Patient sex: M
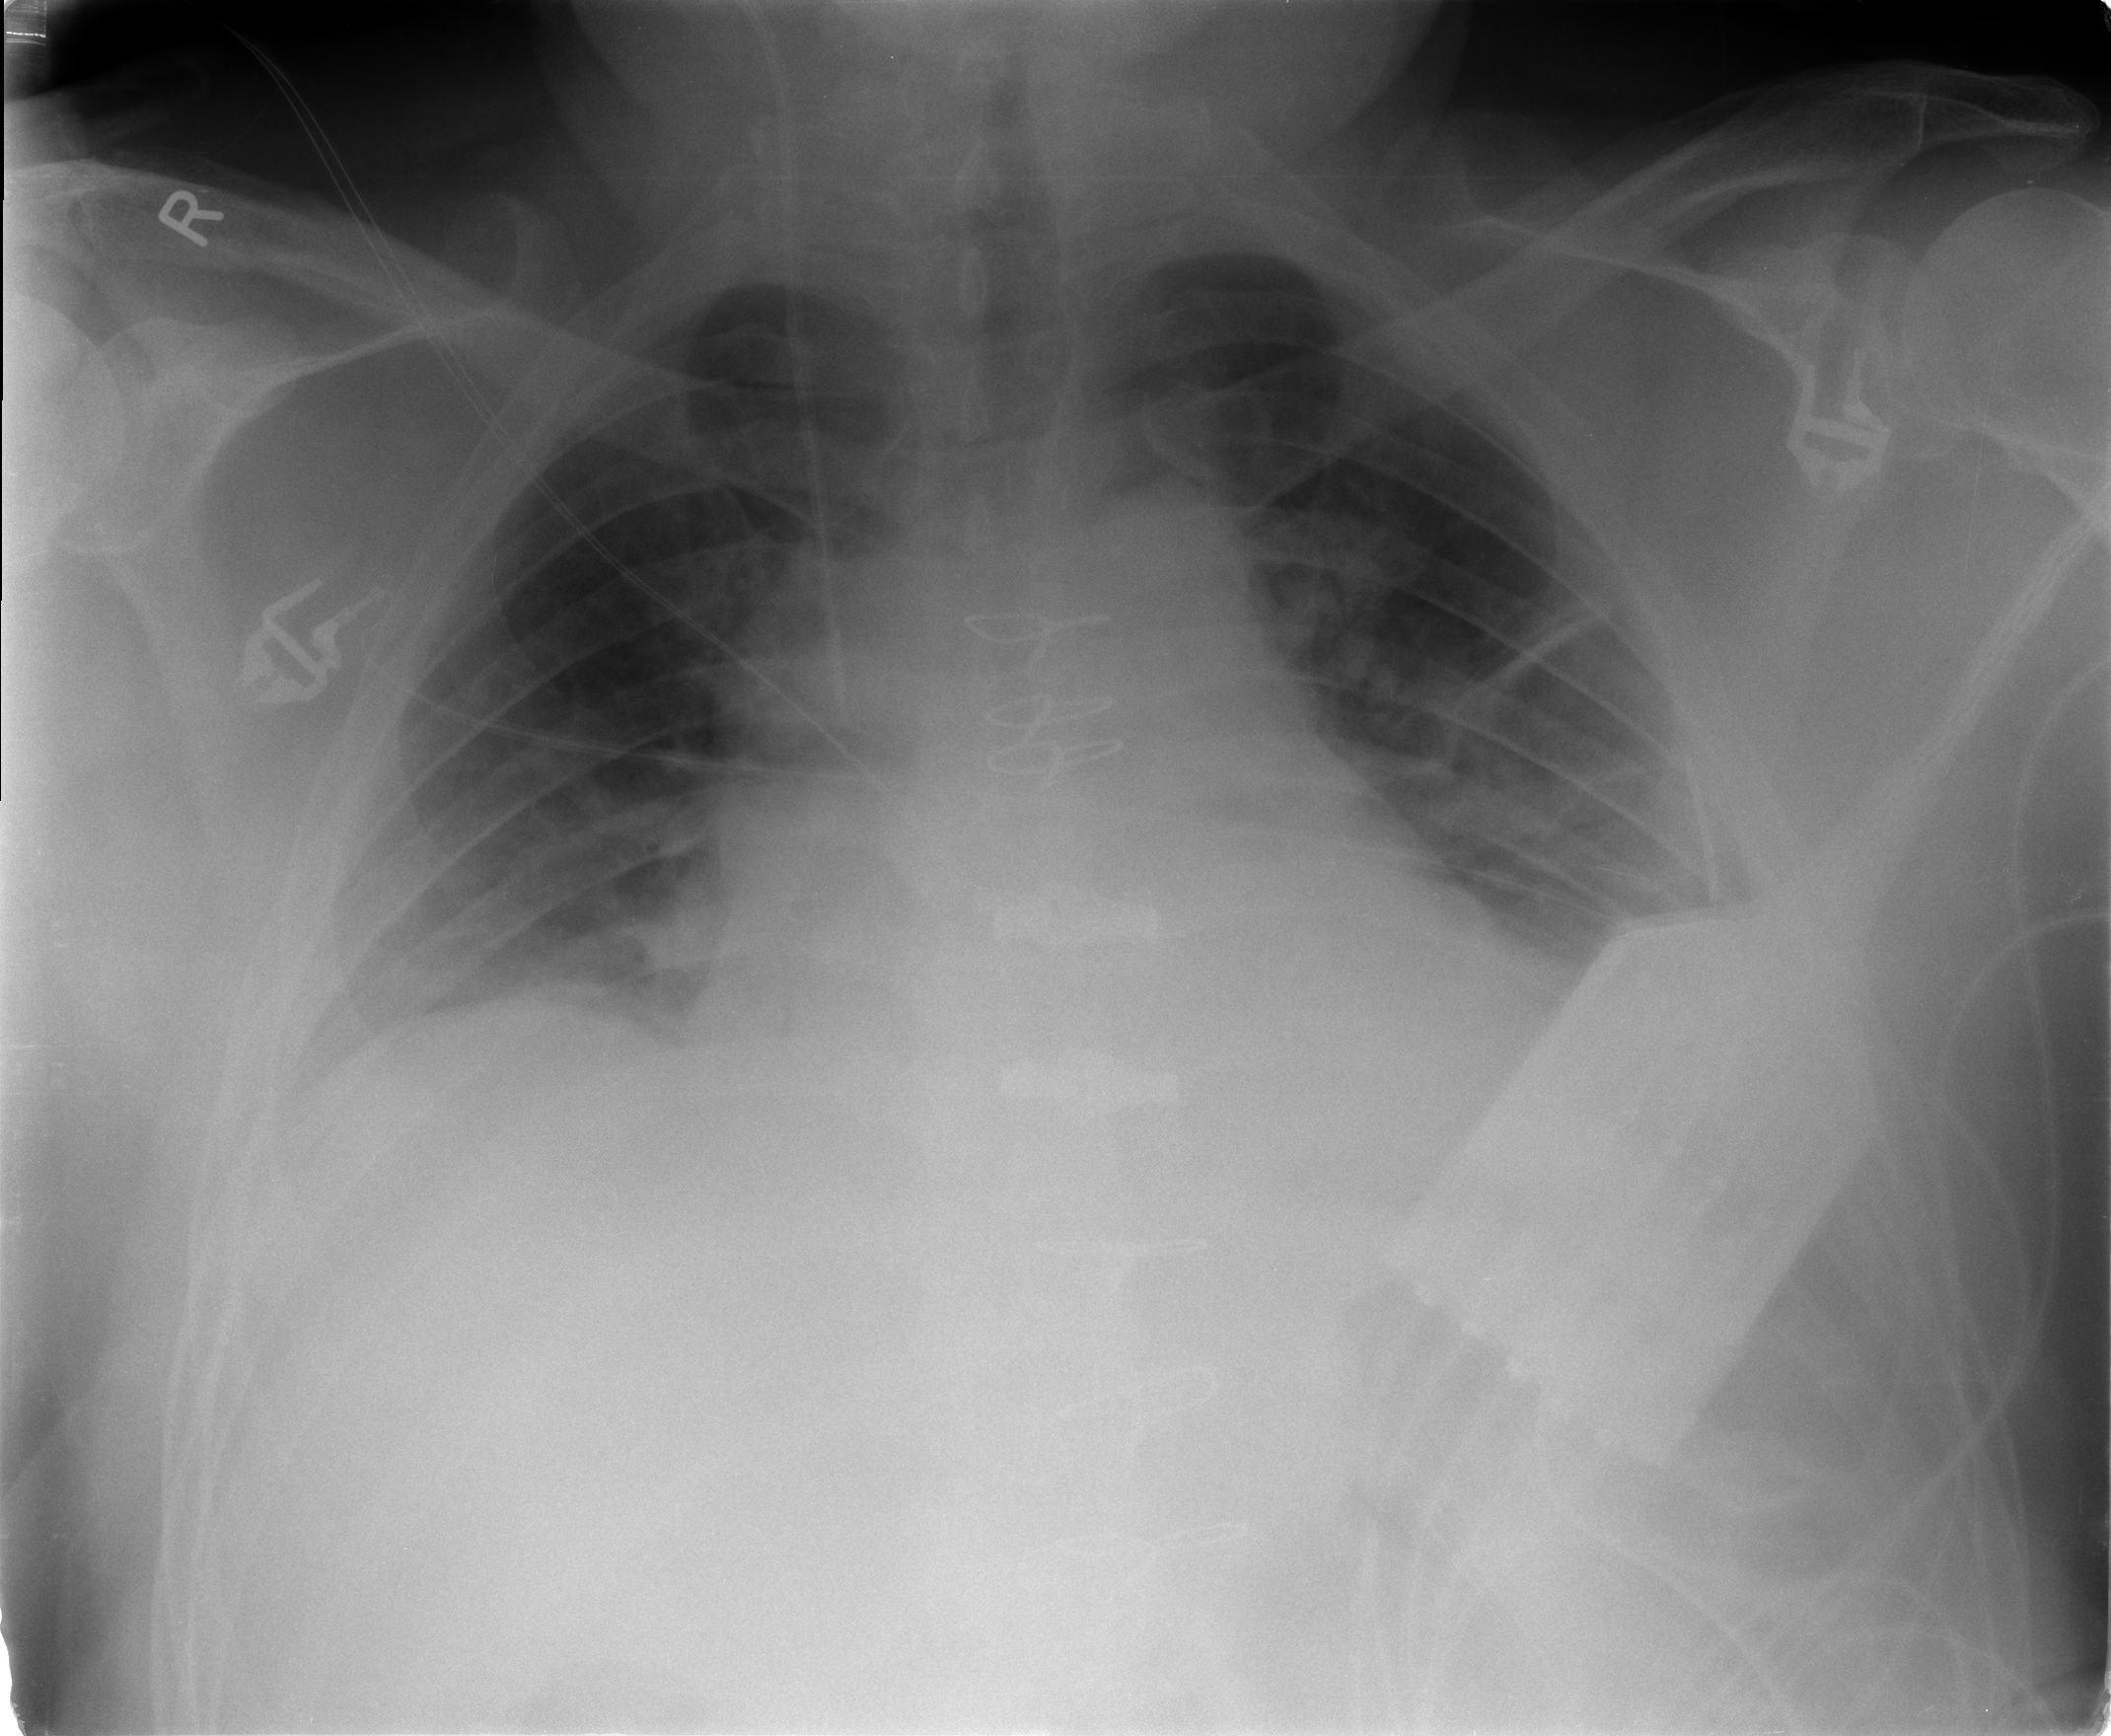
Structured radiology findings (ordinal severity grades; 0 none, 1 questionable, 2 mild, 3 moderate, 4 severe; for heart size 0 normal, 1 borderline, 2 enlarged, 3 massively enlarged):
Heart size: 2
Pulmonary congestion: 0
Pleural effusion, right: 0
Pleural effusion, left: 0
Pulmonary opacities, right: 0
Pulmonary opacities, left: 0
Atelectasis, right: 2
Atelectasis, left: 2